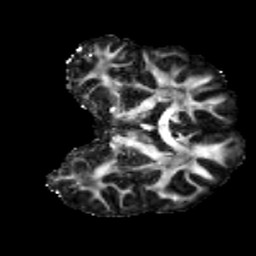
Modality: FA
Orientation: coronal
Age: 24
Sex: male
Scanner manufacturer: siemens
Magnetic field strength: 3 T
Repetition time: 3.5 s
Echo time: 0.086 s